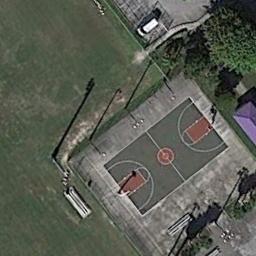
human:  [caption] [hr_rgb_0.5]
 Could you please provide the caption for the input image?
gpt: There is a basketball court beside the green land .

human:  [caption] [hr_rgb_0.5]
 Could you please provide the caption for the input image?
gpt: The basketball courts on the concrete floor are next to the lawn .

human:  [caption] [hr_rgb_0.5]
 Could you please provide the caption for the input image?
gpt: A basketball court is next to the grass and trees .

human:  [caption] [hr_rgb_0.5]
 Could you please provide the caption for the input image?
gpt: A basketball court next to a purple building and a parking lot beside .

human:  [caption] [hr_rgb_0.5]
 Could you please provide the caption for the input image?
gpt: The grass is sparse beside the basketball court .